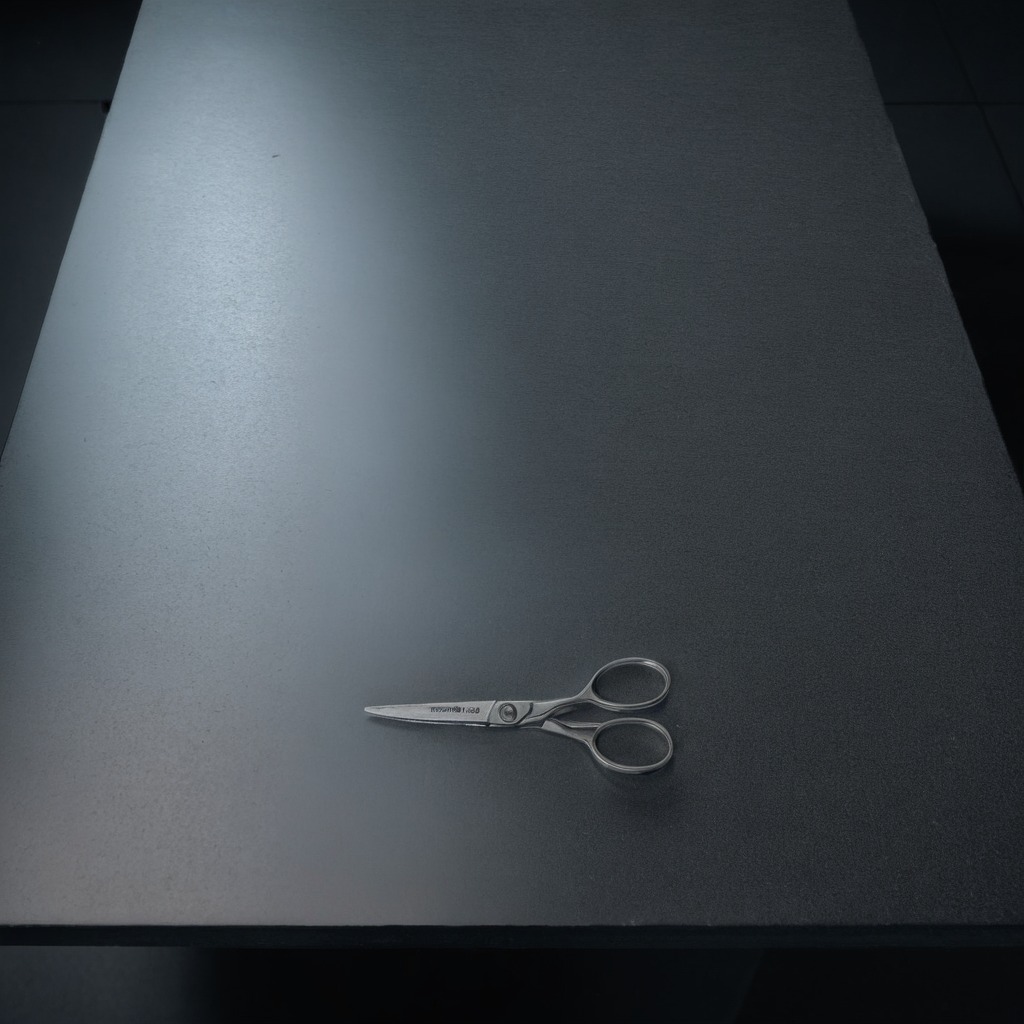
A scissor lies on the clean granite table inside a workshop at night.